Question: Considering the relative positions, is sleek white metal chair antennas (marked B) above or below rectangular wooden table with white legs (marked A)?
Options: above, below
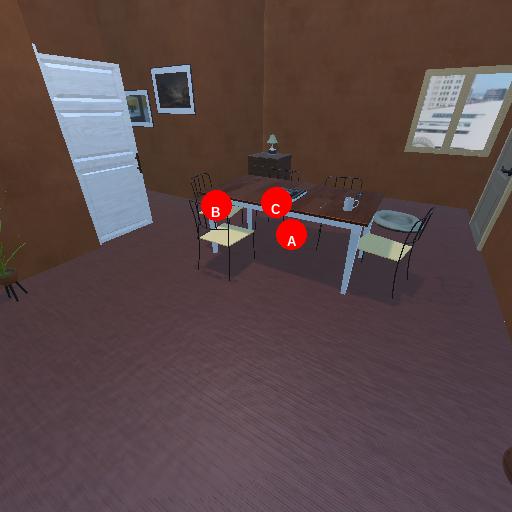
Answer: above